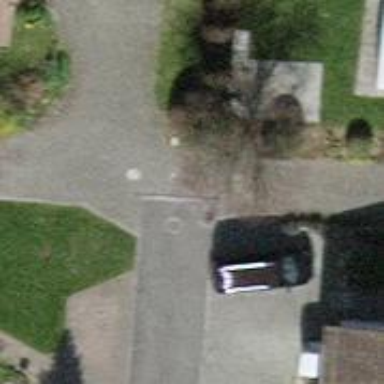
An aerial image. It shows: Smooth asphalt road in residential area.